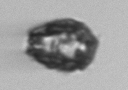
Label: detritus_transparent